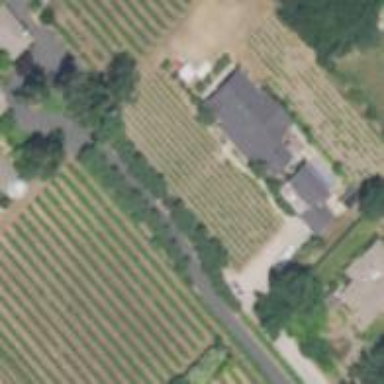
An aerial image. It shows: Vineyard with wine grapes as the main crop.